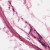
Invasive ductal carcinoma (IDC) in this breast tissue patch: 0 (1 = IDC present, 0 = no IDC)